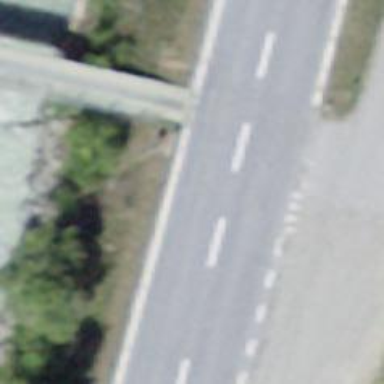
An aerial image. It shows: Track road going over bridge with grade1 tracktype.